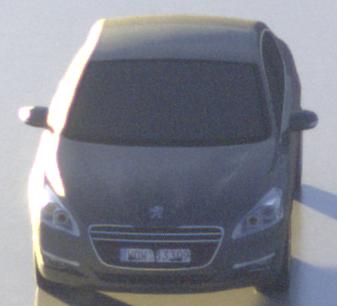
Make: Peugeot
Model: 508 120 VTi
Detailed model: 508 (I) Limousine
Model produced from: 2011/03
Model produced until: 2014/05
Doors: 4
Color: gray
Road condition: wet road
Daytime: sunrise or sunset
Contrast: high contrast